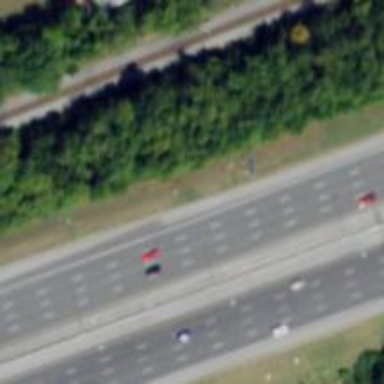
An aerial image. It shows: View of motorway.